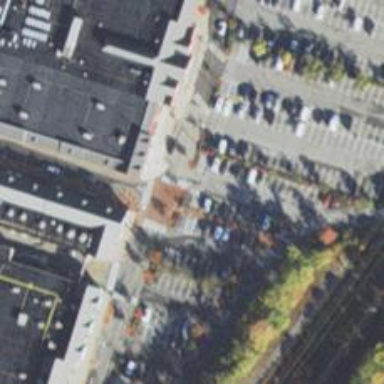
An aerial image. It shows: Parking space.